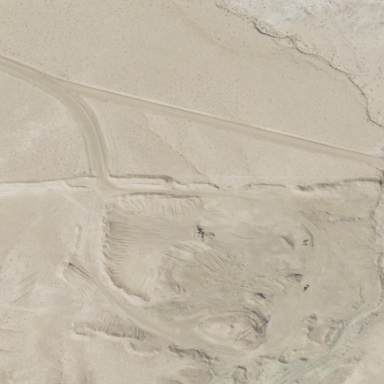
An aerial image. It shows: Quarry area.